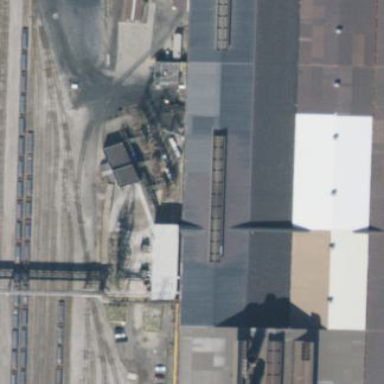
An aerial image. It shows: Industrial building.